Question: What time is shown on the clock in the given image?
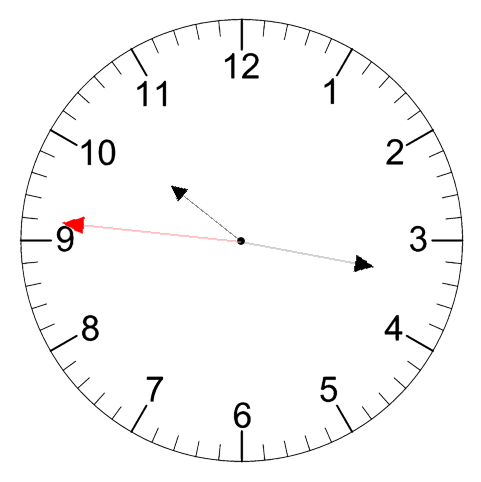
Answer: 10:16:46